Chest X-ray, PA view. Patient: 69 years old, sex F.
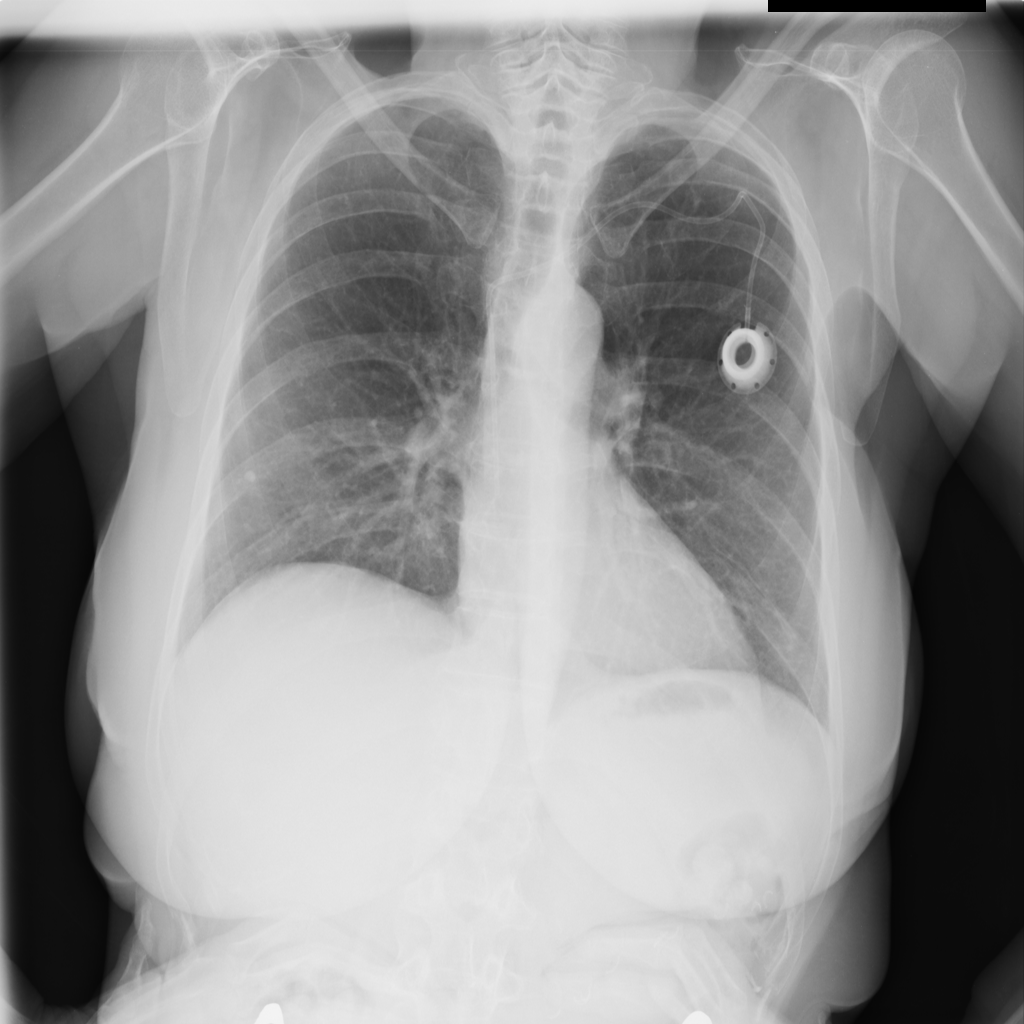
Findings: No Finding